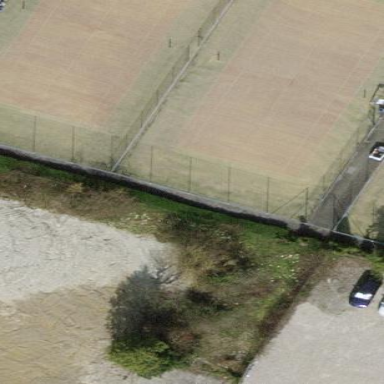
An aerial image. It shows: Tennis court on pitch.